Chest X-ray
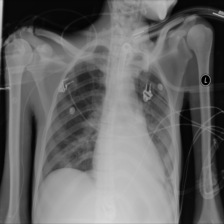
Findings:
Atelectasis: negative
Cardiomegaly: negative
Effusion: negative
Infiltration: negative
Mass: negative
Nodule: negative
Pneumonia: negative
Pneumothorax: negative
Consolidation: negative
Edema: negative
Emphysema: negative
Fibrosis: negative
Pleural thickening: negative
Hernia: negative